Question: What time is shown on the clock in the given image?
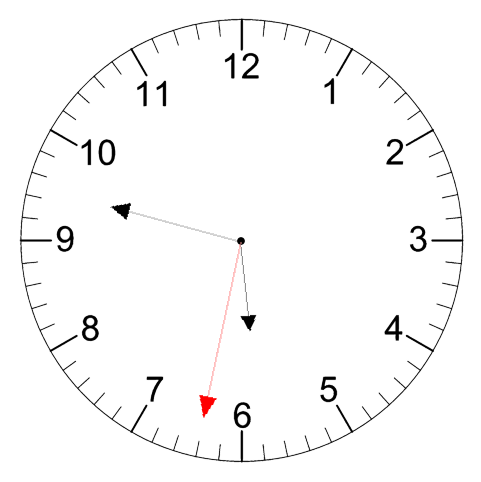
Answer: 05:47:32